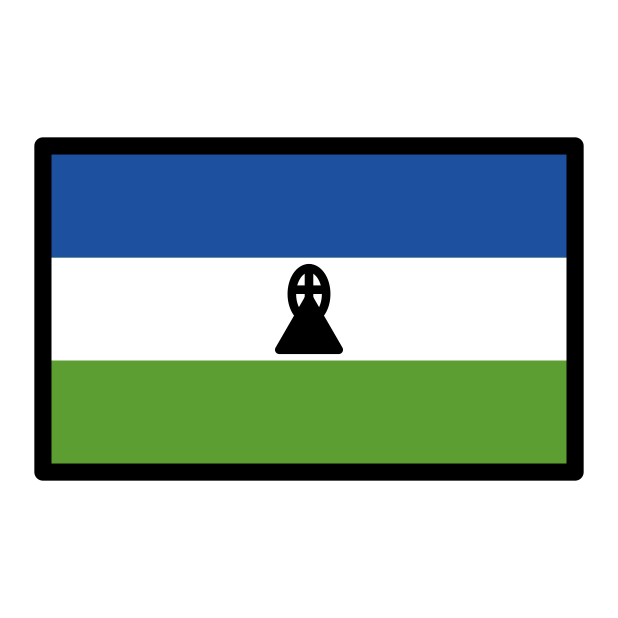
flag: Lesotho